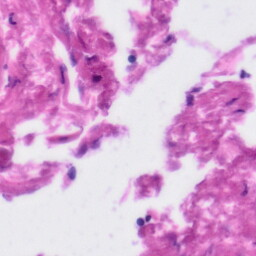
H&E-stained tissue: Tonsil